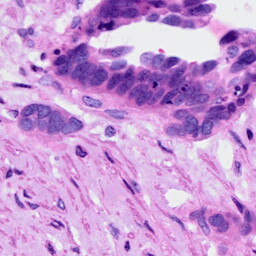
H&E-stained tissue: Ovarian